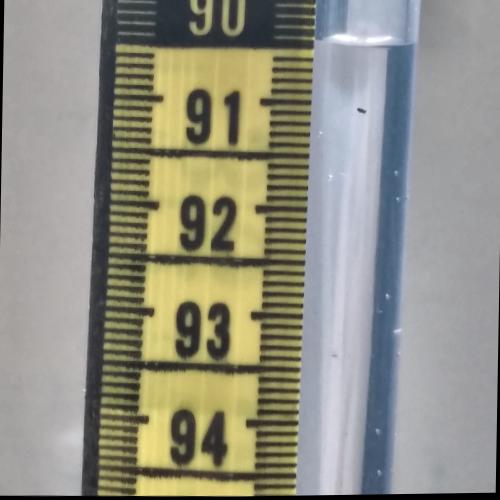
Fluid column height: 90.4 cm